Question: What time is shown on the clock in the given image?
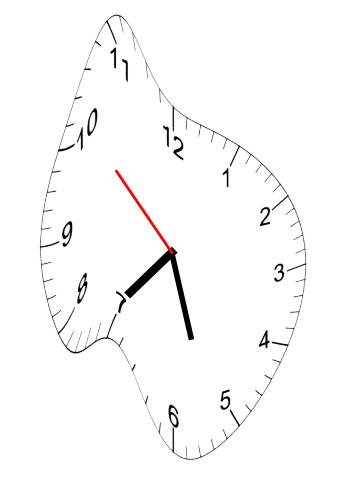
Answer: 07:26:52